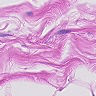
Metastatic tissue present: no